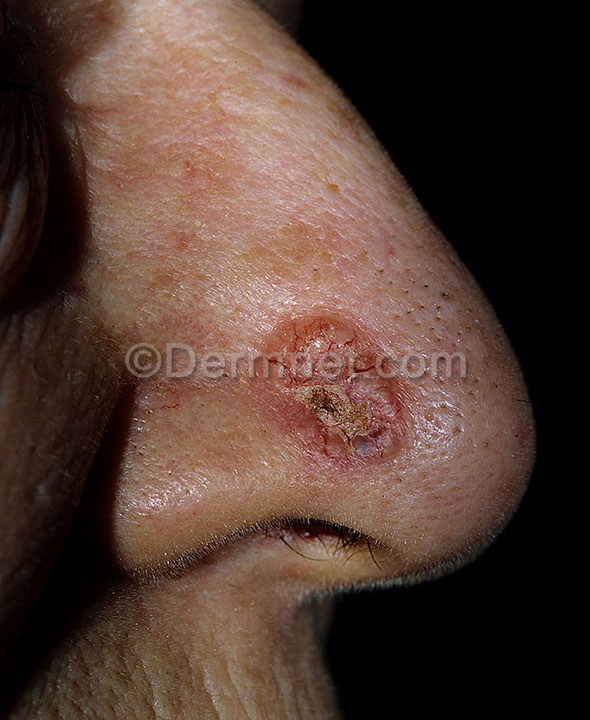
Disease: Actinic Keratosis Basal Cell Carcinoma and other Malignant Lesions